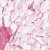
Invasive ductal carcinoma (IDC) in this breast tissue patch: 0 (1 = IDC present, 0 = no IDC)